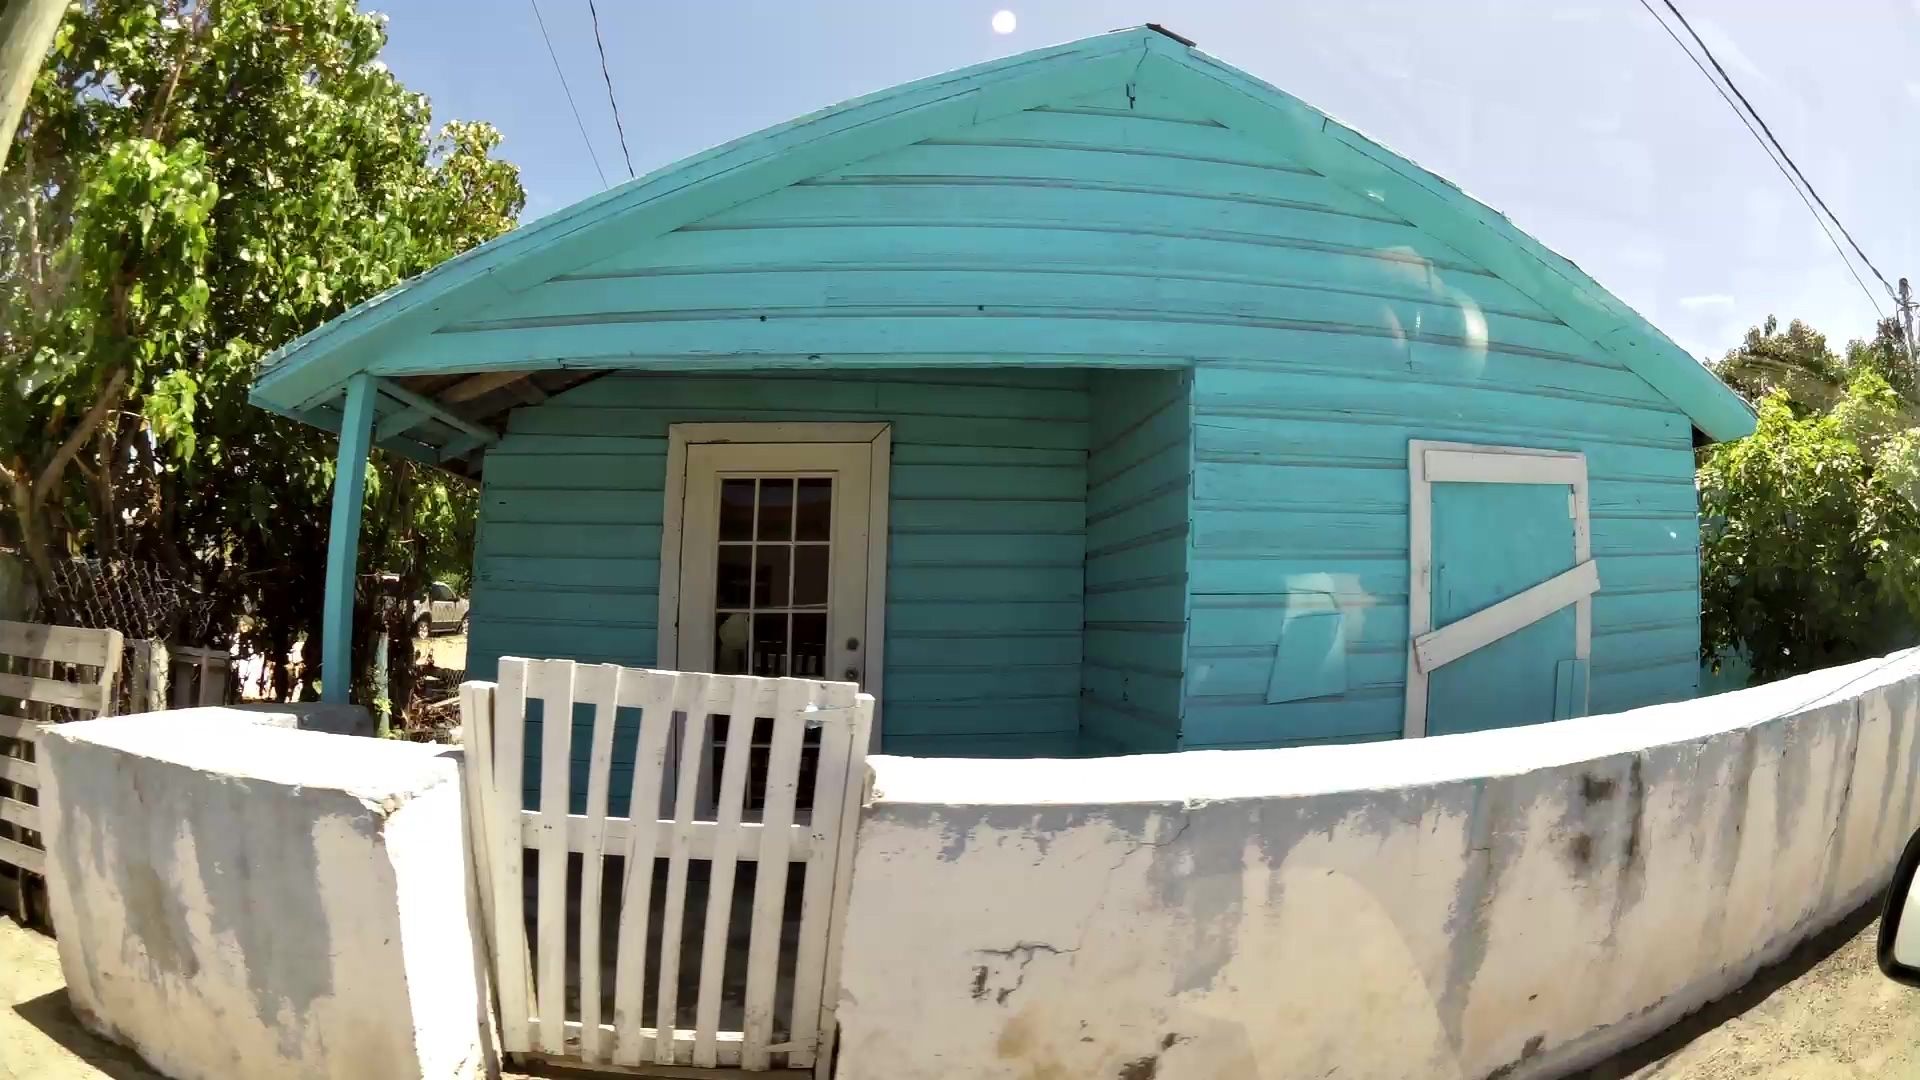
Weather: clear
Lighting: day
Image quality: good
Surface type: driving surface
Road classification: tertiary
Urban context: semi-dense urban cluster
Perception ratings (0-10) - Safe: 2.57, Lively: 3.56, Beautiful: 1.2, Boring: 4.96, Depressing: 1.21, Wealthy: 5.65